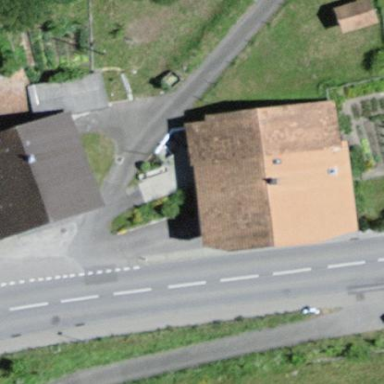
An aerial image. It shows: Residential building.